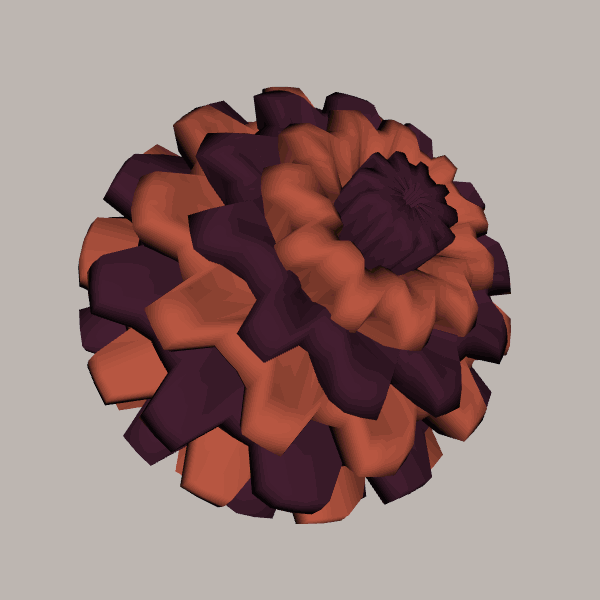
Background: light